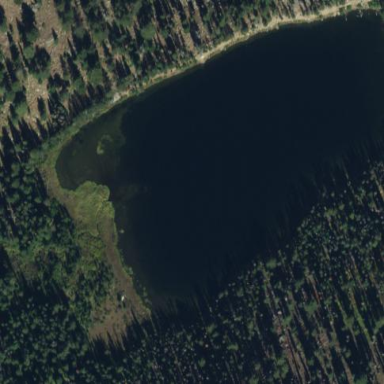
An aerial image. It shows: Reservoir.